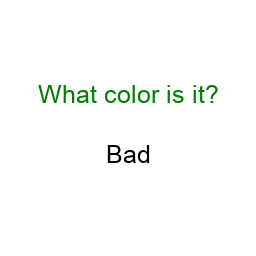
Color: black
Background color: white
Question text color: green